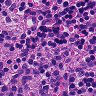
Metastatic tissue present: no